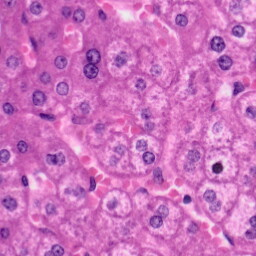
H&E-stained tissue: Liver